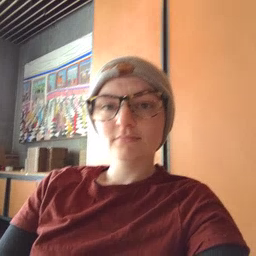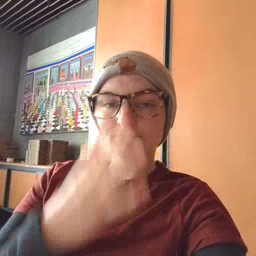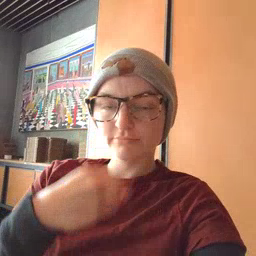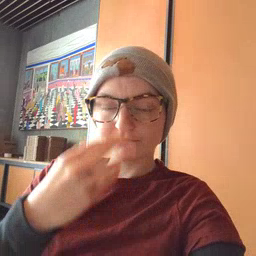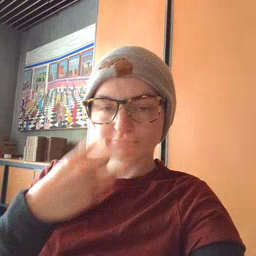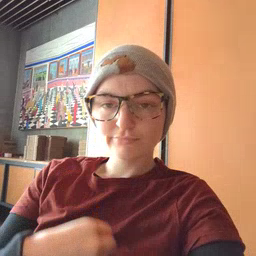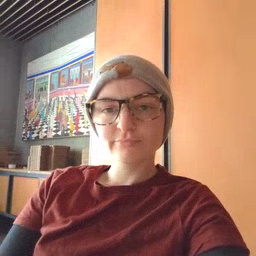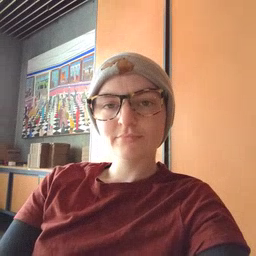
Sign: sleepy